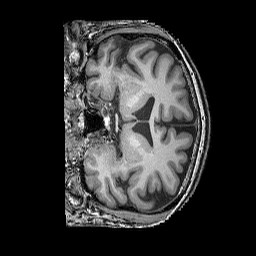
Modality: T1w
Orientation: coronal
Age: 63
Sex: male
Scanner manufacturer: siemens
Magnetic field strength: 3 T
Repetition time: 2.25 s
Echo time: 0.00411 s